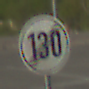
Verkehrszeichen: EndeGeschwindigkeit130
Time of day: MorningAfternoon
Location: Outdoor (Suburban)
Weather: PartlyCloudy
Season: NotSpecified
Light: Natural